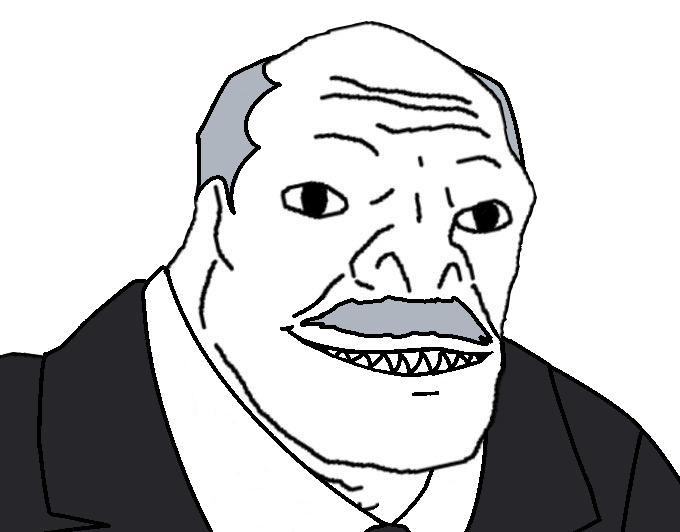
Label: 5_Craig